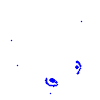
Particle: pion